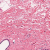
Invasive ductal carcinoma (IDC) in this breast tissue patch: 0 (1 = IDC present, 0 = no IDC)